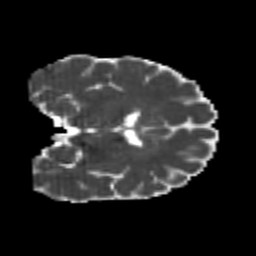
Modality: MD
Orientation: coronal
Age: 21
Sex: male
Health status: healthy
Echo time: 0.074 s